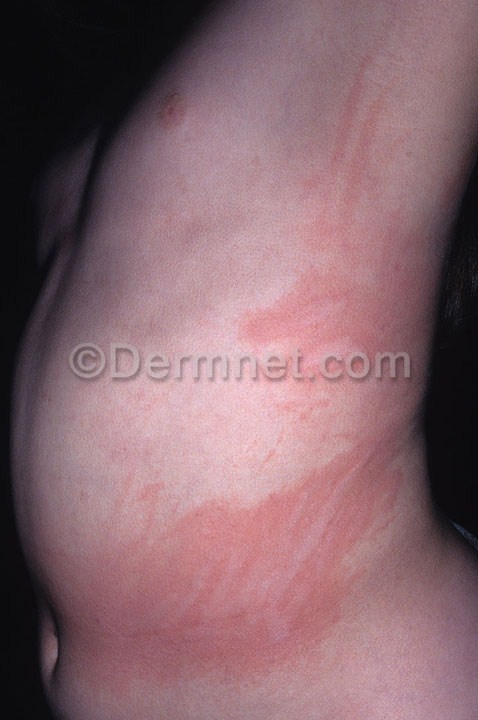
Disease: Urticaria Hives